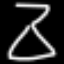
Label: hourglass